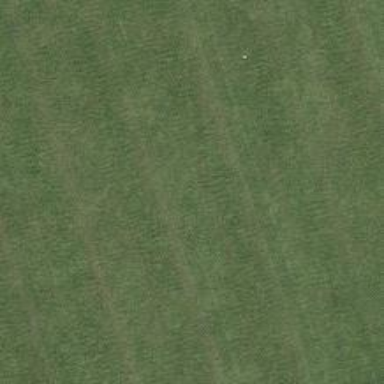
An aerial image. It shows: Golf hole.